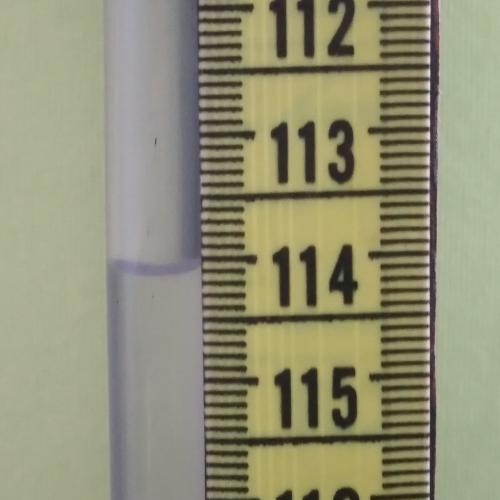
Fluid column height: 114.1 cm